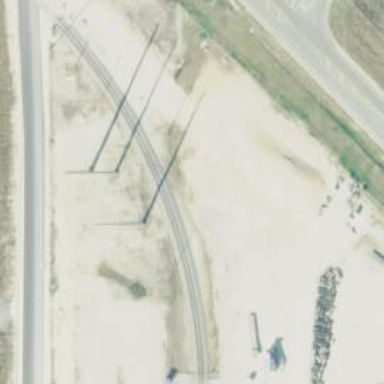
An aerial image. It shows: Rail spur service.